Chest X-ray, PA view. Patient: 33 years old, sex F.
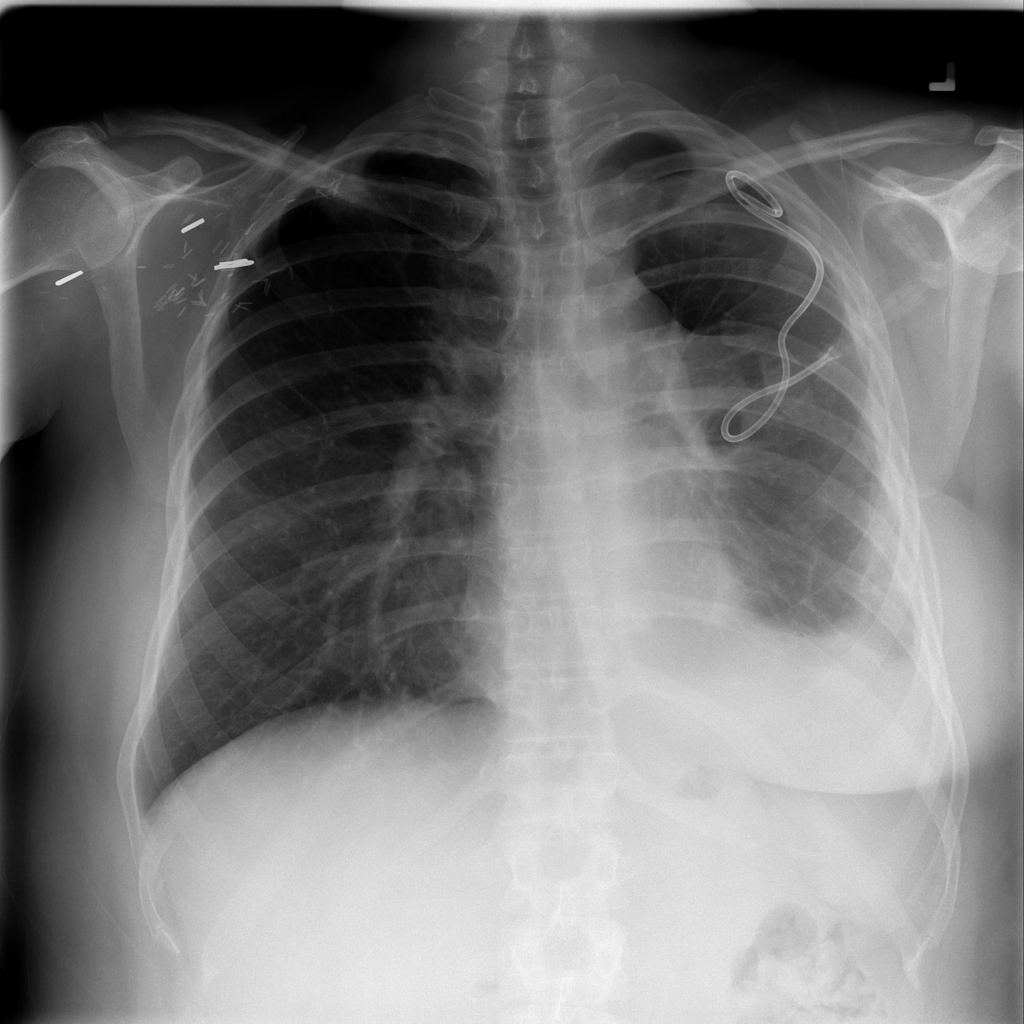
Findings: No Finding